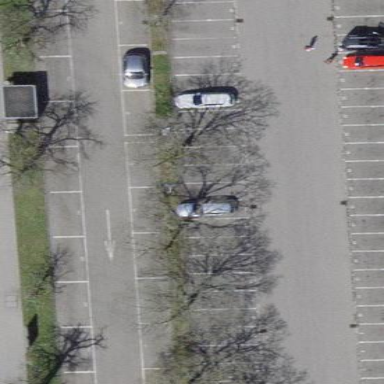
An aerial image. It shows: Parking space.